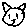
Label: cat